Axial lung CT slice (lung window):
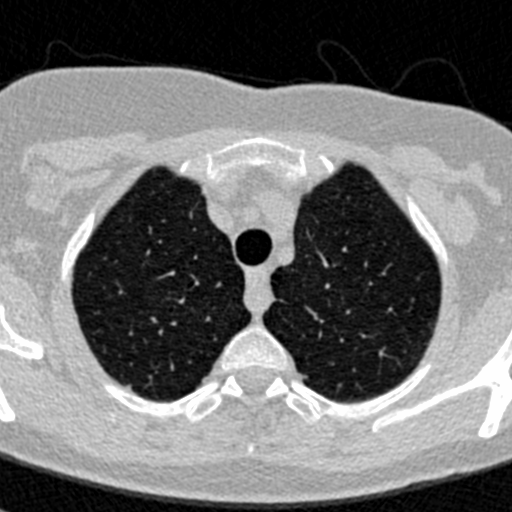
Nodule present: no